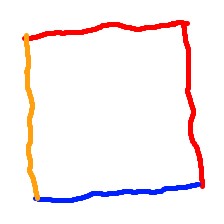
Shape: square